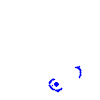
Particle: proton